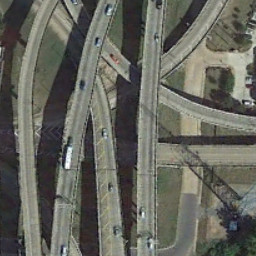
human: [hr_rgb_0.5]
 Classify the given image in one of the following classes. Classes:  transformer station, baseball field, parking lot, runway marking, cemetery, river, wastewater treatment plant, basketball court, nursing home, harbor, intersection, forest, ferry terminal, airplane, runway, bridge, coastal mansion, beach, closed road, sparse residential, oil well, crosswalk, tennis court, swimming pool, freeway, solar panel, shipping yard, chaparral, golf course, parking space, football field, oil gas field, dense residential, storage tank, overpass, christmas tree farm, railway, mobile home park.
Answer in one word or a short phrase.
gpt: overpass